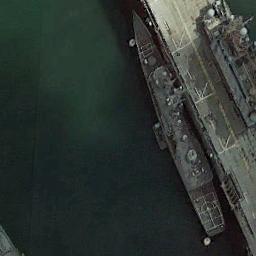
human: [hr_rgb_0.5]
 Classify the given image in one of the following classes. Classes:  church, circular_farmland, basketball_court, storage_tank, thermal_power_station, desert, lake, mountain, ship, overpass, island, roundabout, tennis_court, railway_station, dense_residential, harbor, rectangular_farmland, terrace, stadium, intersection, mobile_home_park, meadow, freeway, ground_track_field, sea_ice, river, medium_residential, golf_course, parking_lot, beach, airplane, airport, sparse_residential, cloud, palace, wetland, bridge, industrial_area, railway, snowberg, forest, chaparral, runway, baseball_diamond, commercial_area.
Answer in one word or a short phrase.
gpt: ship